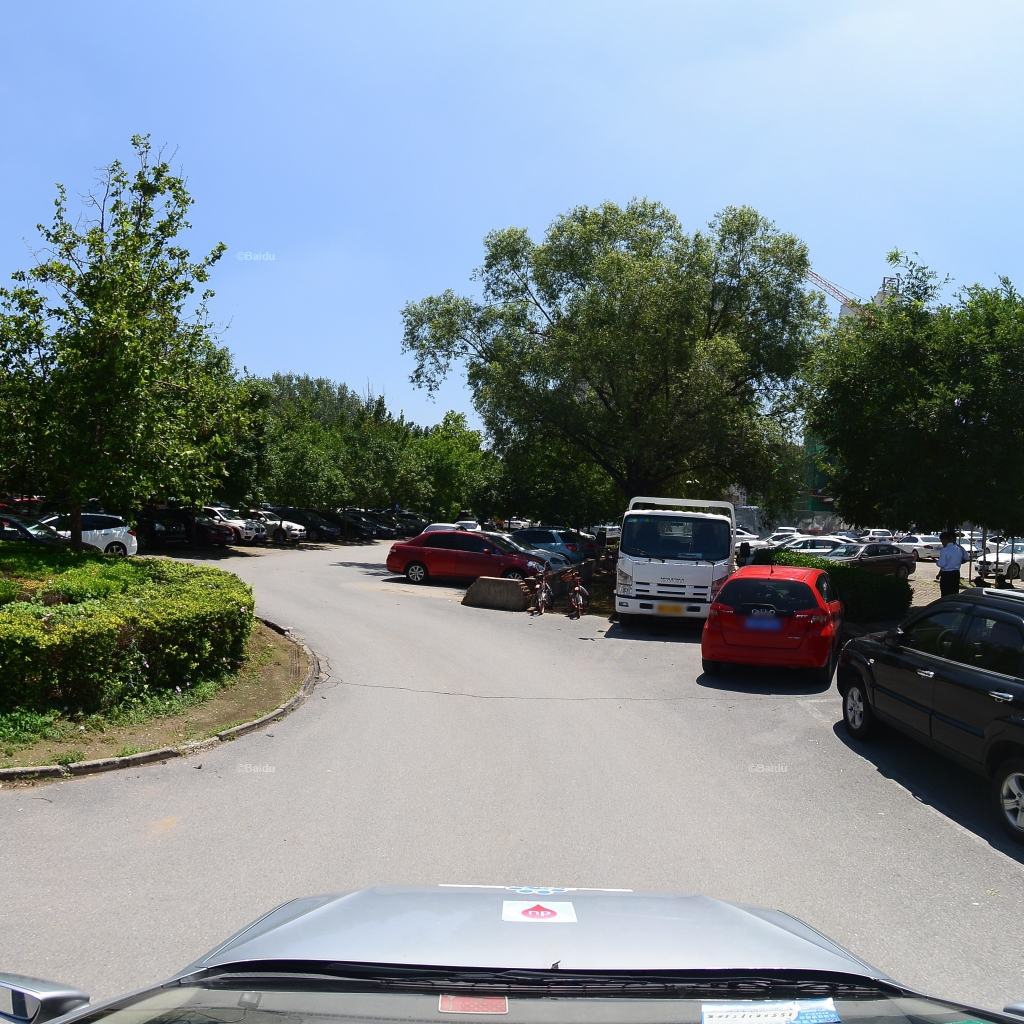
Region: Fengtai
Road damage annotations: transverse crack